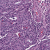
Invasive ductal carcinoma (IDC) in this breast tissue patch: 1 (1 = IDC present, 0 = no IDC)